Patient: sex M, age 19
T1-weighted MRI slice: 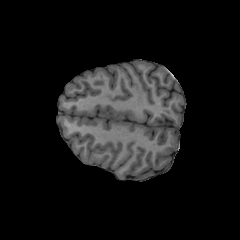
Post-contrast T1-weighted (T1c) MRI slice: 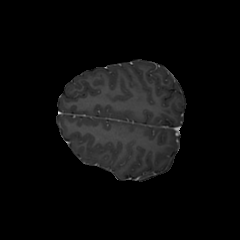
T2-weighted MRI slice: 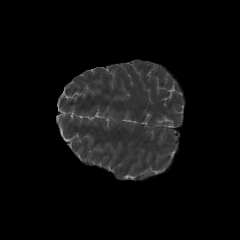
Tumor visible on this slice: no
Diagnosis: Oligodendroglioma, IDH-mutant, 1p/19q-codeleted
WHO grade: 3